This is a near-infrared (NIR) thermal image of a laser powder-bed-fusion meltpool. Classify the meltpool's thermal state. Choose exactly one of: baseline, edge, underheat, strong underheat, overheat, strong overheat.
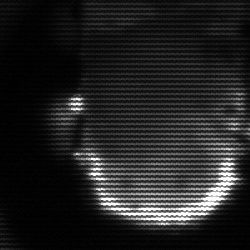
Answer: baseline